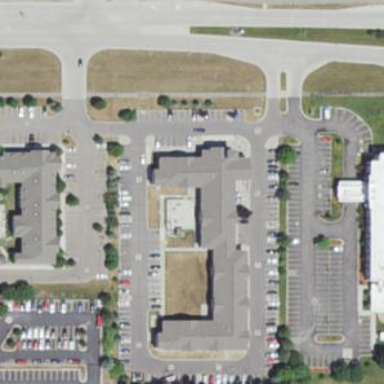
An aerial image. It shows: Hotel building.